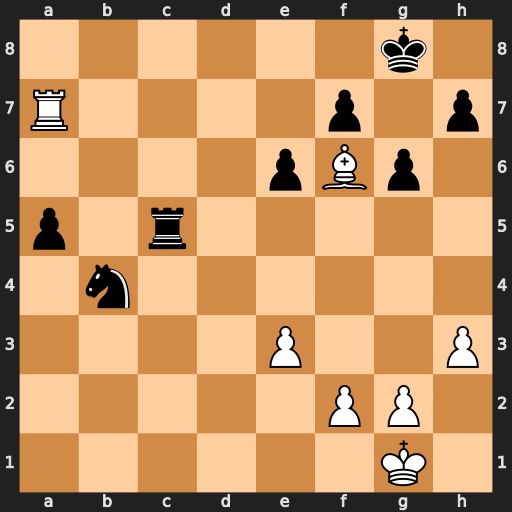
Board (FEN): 6k1/R4p1p/4pBp1/p1r5/1n6/4P2P/5PP1/6K1
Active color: w
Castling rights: -
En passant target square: -
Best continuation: Ra8+ Rc8 Rxc8#